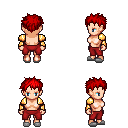
a pixel art fantasy rpg character, female body template, human, light skin, gold arm armor, red pants, red bedhead hairstyle, white slippers, four views (front, back, left, right), 2x2 character sprite sheet, small pixel art, hard edges, no anti-aliasing